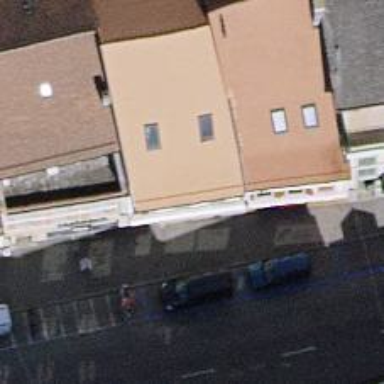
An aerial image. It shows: Bakery.